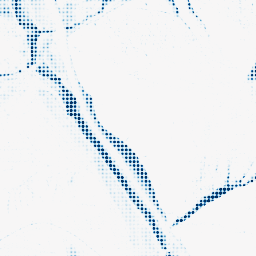
Category: morphological
Decomposition family: morphological_ellipse
Decomposition parameters: operation: closing
width: 5
height: 20
Upsampling method: sinc_hamming
Upsampling parameters: scale: 8
kernel_size: 4
Upsampling scale: 8